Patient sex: M
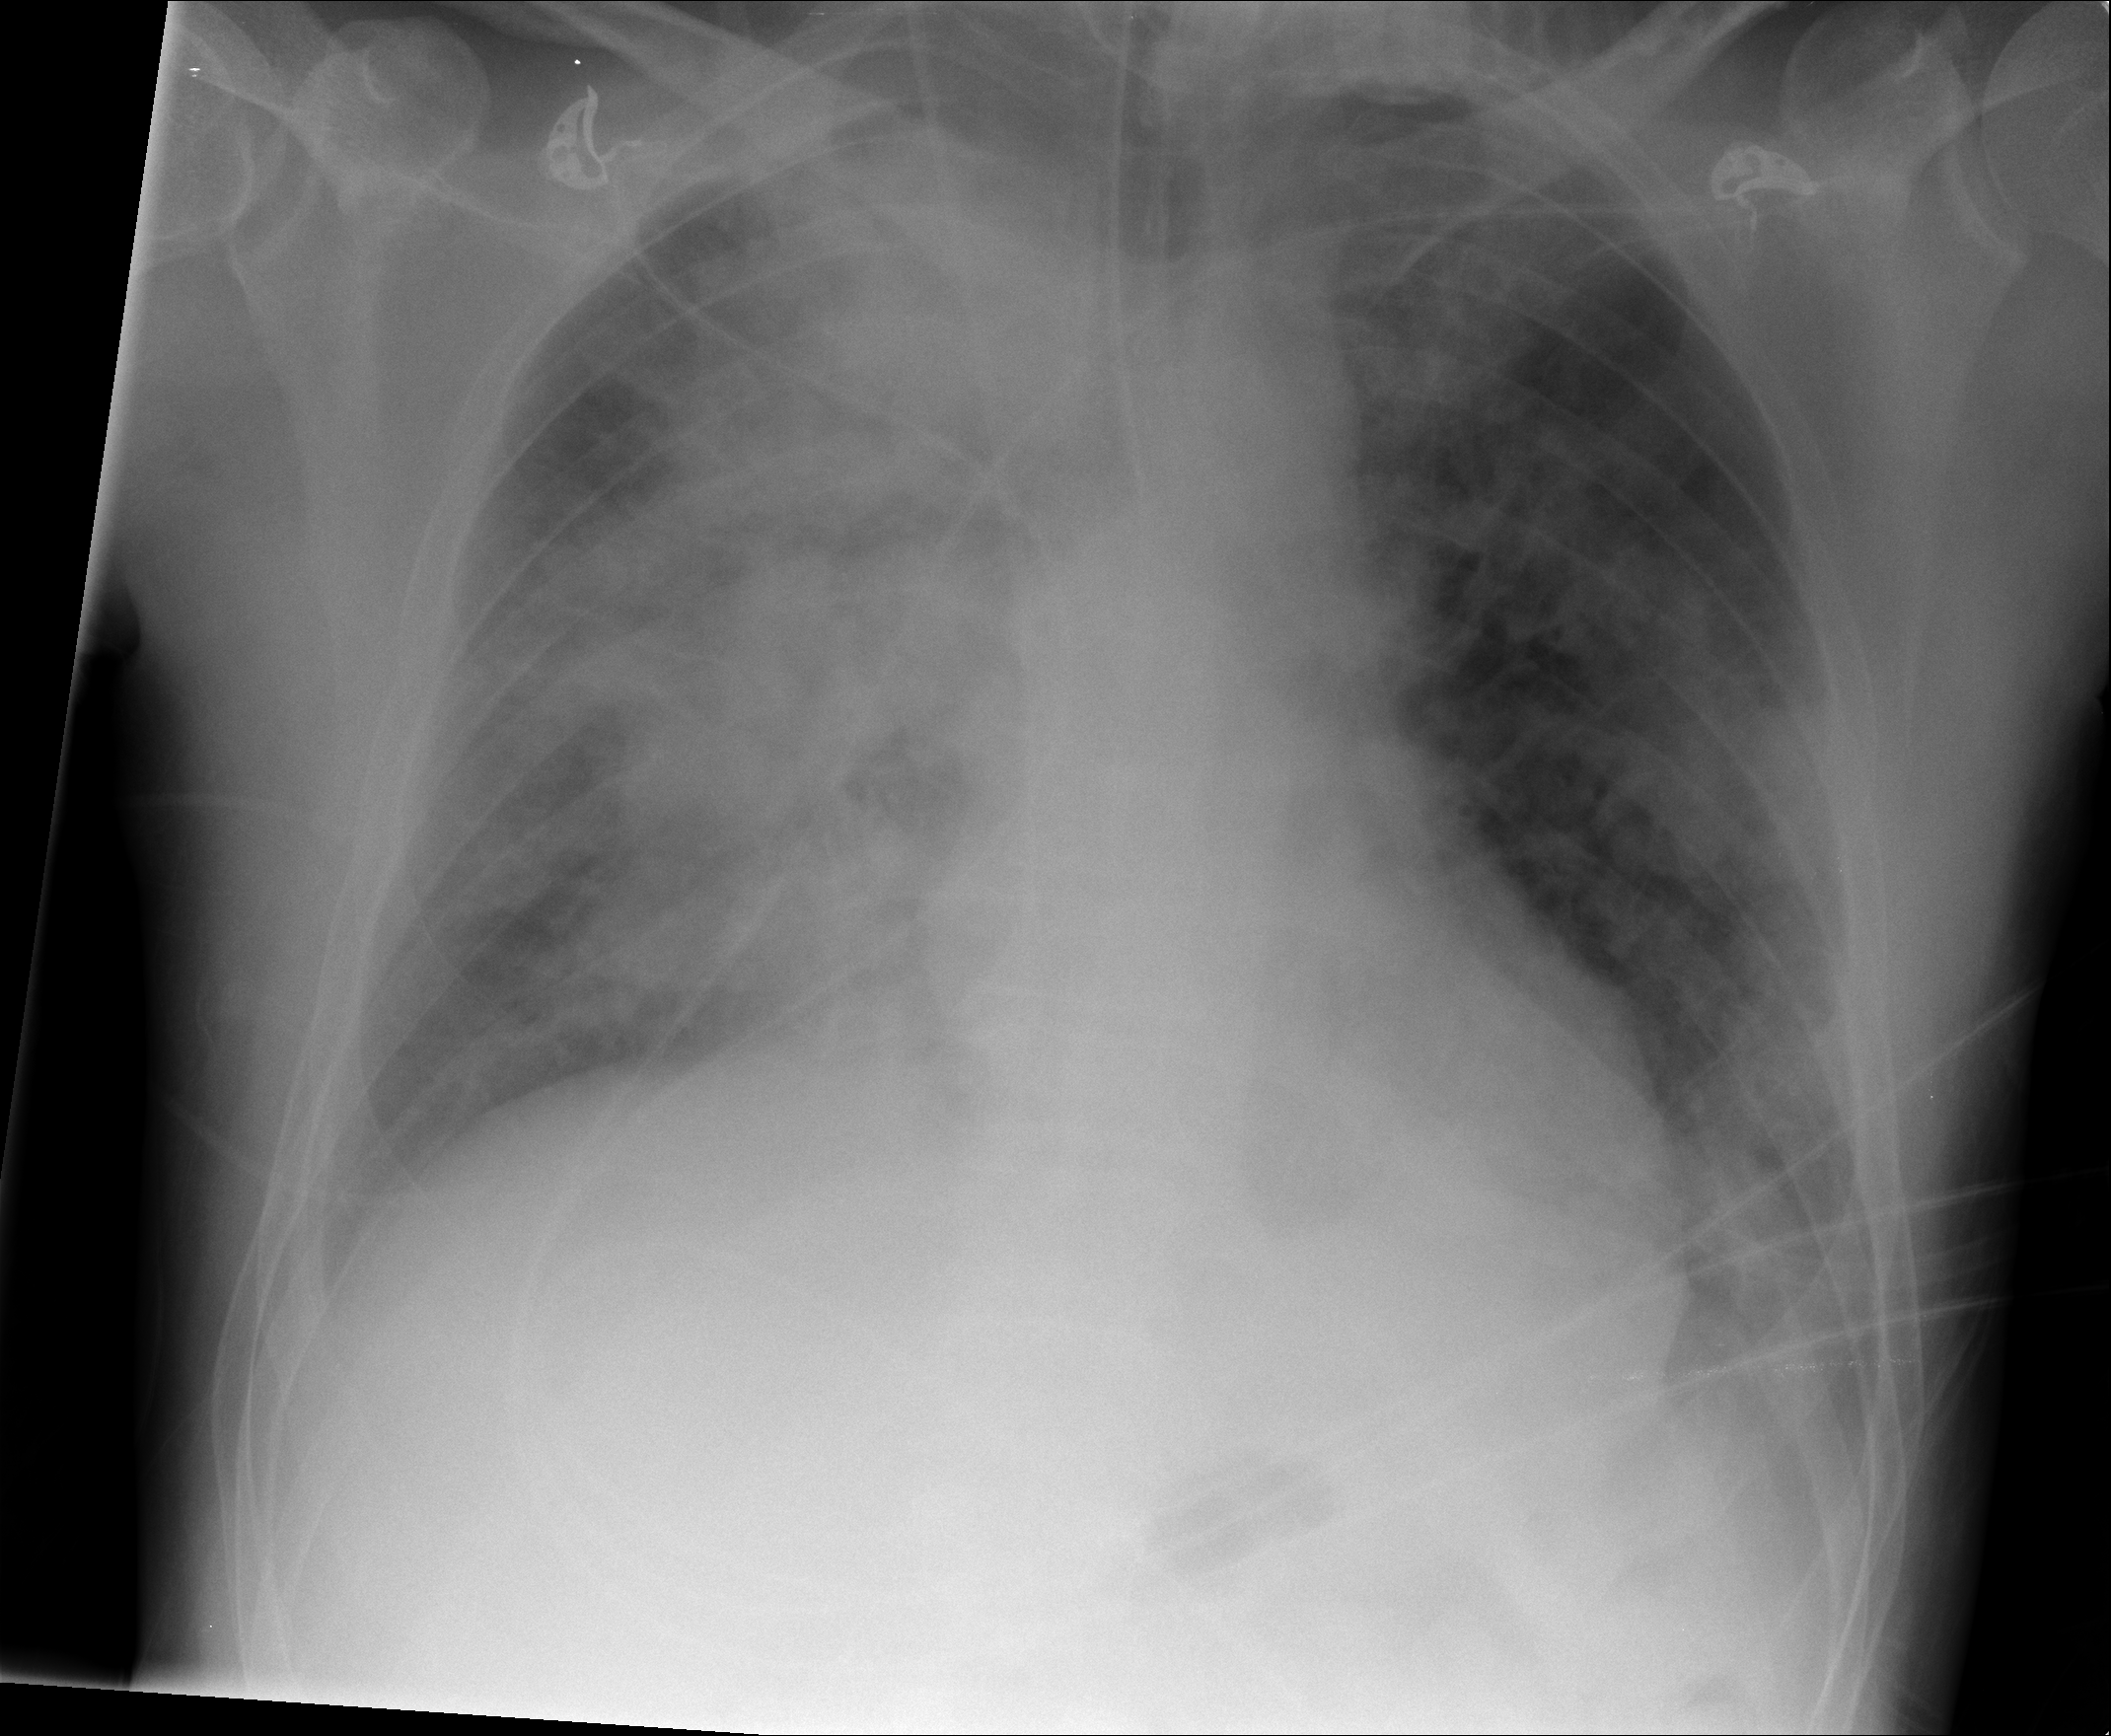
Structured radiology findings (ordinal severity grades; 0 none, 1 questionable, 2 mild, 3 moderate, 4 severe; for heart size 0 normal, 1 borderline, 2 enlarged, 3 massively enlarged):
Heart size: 0
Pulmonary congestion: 0
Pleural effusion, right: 3
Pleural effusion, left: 2
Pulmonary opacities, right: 4
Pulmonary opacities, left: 3
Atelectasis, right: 0
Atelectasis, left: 0